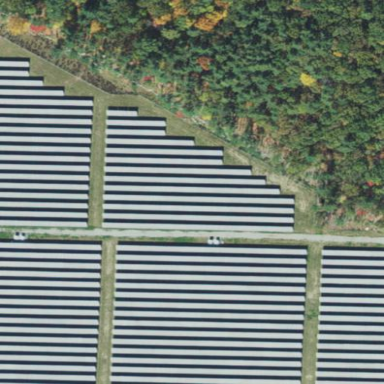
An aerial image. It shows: Solar power plant with photovoltaic panels generating electricity. The plant is enclosed by fence.